Question: This is a very basic and probably a stupid question. But I am fairly new to programming and your answers would help me a lot.
I have a simple grid table as shown in the image below.

Every record in the grid has basic operations like view, edit, update, duplicate and delete. And there are two ways of implementing these operations, I can implement without using AJAX or I can use AJAX and perform these operations. But I am confused on what should I use.
Most of the websites and system that I have seen don't implement AJAX at all and some of them implement AJAX for few operations like view, delete and for other like insert, update they don't.
My question is are there any particular guidelines in using AJAX in such situation? What would be the best thing to do here?
My project is based on Zend Framework 1.12, PHP 5.4 and MySQL I would appreciate if anyone can help me with this.
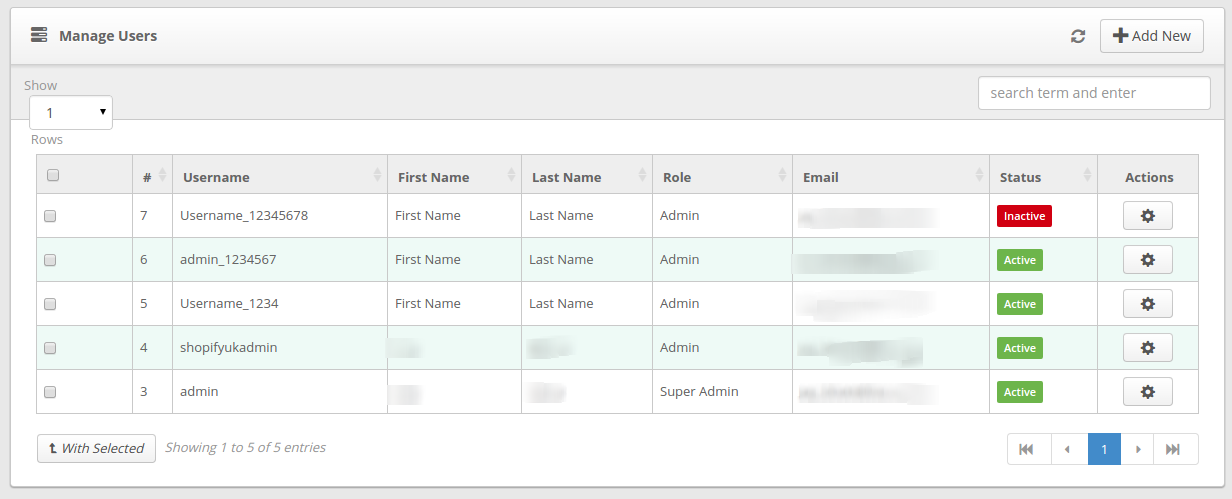
Answer: Using ajax is using Javascript to perform operations. If your clients will be using javascript, using Ajax could avoid unnecessary page reload and will improve user experience.
Nevertheless, using Ajax can be a bit more complex than using only PHP.
If you can go Ajax, and do it properly, I would suggest you to go with it.